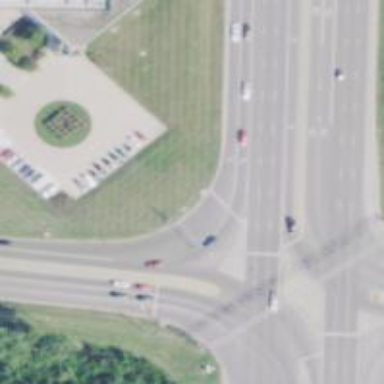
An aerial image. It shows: Solid stop line on the road.